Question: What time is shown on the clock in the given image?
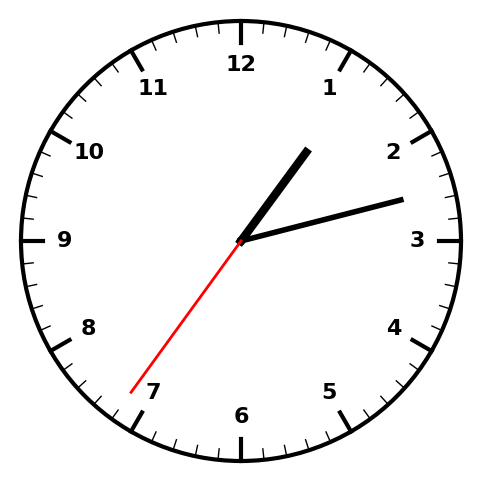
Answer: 01:12:36